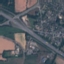
Land use / land cover: Highway